Field crop: maize
Growth stage: 2
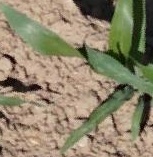
Species: maize